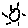
Label: sun